Field crop: tomato
Growth stage: 2
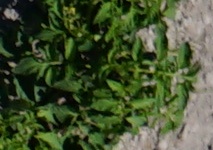
Species: tomato